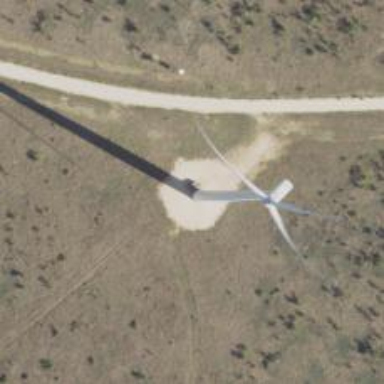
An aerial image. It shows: Wind turbine generator that utilizes wind as its source for generating electricity. It is of the horizontal axis type.